Field crop: tomato
Growth stage: 2
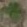
Species: solanum